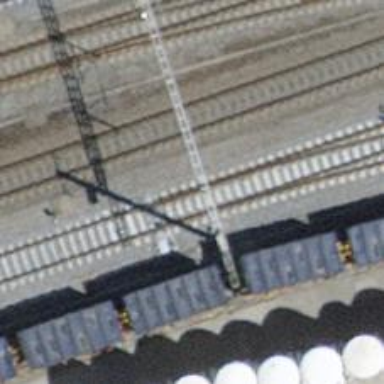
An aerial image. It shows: Railway switch with turnout to the right.